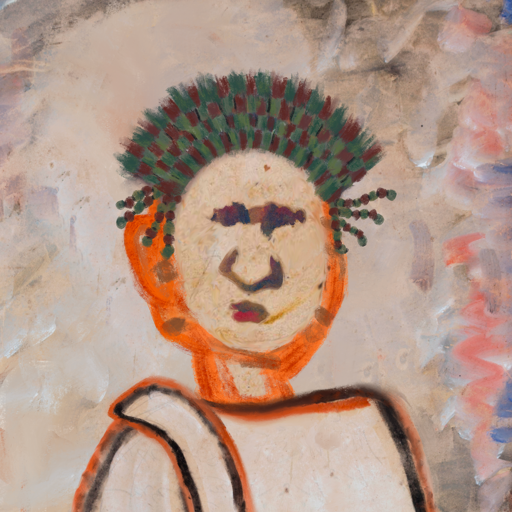
Background: Roy_Bahadur, Head And Neck Front: Rupkatha, Face Front: In_The_Sun, Bust: Roy_Bahadur, Hair Front: Blank, Head Accessory: After_Raid_Crown, Second Necklace: Blank, Necklace: Blank, Baby: Blank